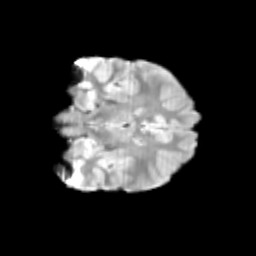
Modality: T2w
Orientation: coronal
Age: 10
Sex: male
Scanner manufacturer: siemens
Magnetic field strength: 3 T
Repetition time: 3.8 s
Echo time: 0.07 s